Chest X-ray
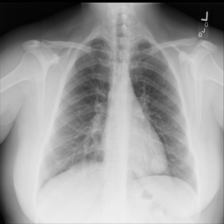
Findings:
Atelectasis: negative
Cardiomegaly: negative
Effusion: negative
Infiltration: negative
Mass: negative
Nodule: negative
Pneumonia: negative
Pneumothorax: negative
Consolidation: negative
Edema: negative
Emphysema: negative
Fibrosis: negative
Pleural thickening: negative
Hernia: negative